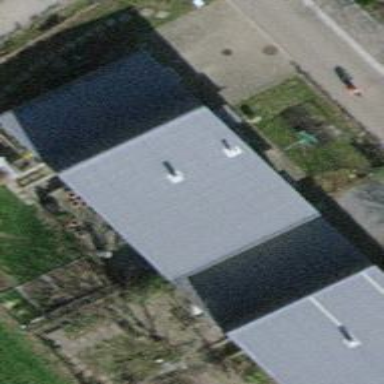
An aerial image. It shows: Terrace building.